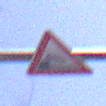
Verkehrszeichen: Ufer
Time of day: Midday
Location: Outdoor (Nature)
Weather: Clear
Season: NotSpecified
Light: Natural